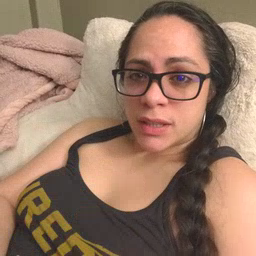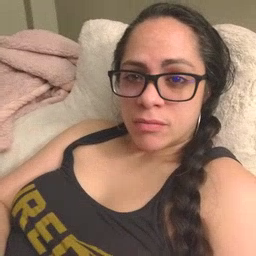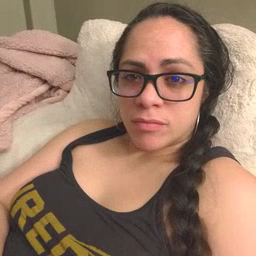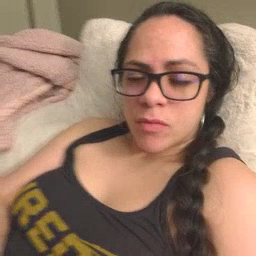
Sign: weus